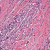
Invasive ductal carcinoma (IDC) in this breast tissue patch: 1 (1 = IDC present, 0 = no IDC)